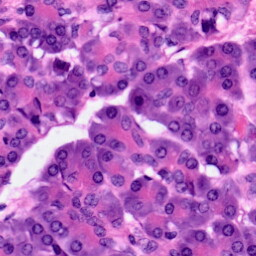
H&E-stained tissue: Pancreatic